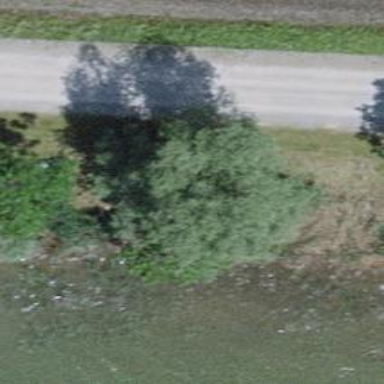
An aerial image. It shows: Single tag "natural: tree."